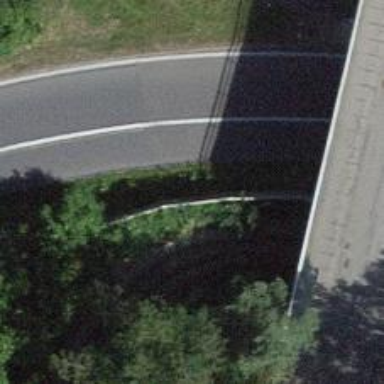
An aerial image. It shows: Retaining wall.